Question: I'm having a weird problem that is similar to <URL>. My toolbar's far left bar button item's touch censor is off place. In my case this only happens when I add toolbar in DetailViewController in SplitViewController and run it on the iPhone.
Red field is the off place touch censor for the item button.

I've tried many things and those are the things that I found out. I'm using Xcode 6.
- - - -
Has anyone had the same problem before? If not, I would very much appreciate it if you could try it yourself by simply creating a new Master-Detail project and add toolbar in DetailViewController and constrain it to the bottom and run it on the iPhone simulator or a device. Please share if it causes a same problem. There doesn't seem to be any clear answer to this so I'm wondering if there's a issue with the Xcode. Only solution I came up with is to use tab bar instead. Please share your thoughts or solution on this.
I've connected the Item button to IBAction and it does get triggered when I touch on Item. I thought it was not working because it doesn't give the flash animation unless I touch the red field. IBAction gets called but it still doesn't give the flash animation unless I touch on the red field. And touch censor field for the item button seems too large.
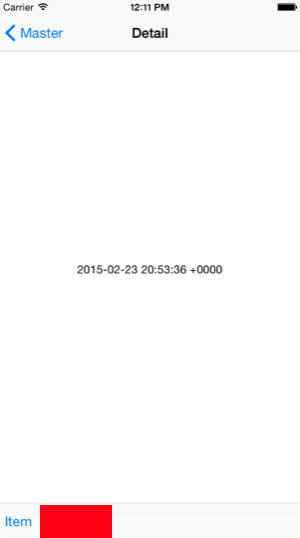
Answer: I've also found out that I cannot change the title of this button in code with method like 'self.itemButton.title = @"Changed Title";', but I solved this by switching between two buttons.
'''
- (IBAction)editAction:(id)sender {
[self.toolBar setItems:@[self.doneButton]];
}
- (IBAction)doneAction:(id)sender {
[self.toolBar setItems:@[self.editButton]];
}
'''
This issue has been resolved in Xcode 6.2.